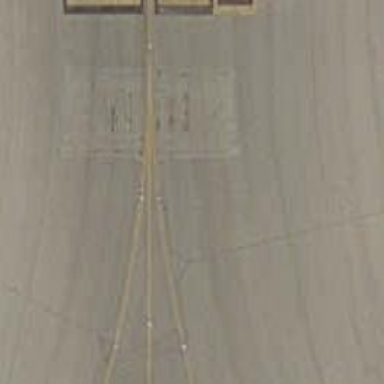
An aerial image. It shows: View of taxiway at the airport.